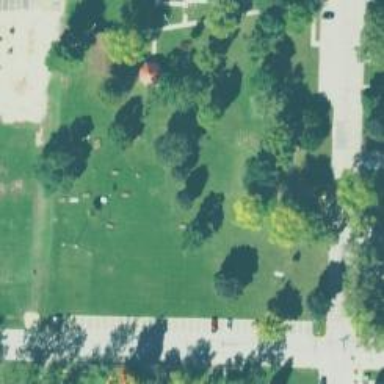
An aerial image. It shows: Disc golf hole.